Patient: sex M, age 65
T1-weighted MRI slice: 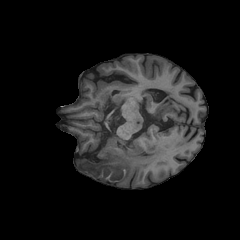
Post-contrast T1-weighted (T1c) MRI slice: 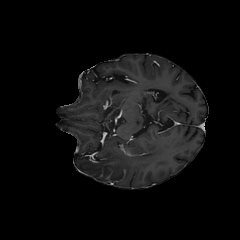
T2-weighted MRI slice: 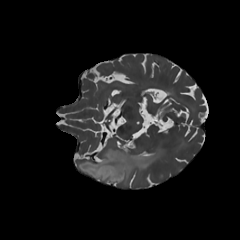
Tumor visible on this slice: yes
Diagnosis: Astrocytoma, IDH-mutant
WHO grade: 2